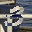
Label: 3